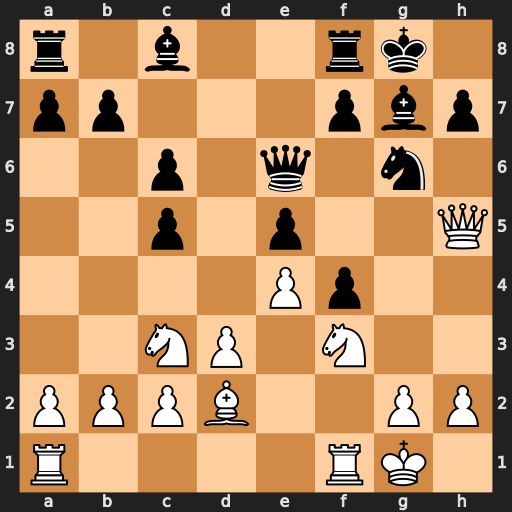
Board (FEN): r1b2rk1/pp3pbp/2p1q1n1/2p1p2Q/4Pp2/2NP1N2/PPPB2PP/R4RK1
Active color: w
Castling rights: -
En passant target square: -
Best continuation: Ng5 h6 Nxe6